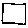
Label: square